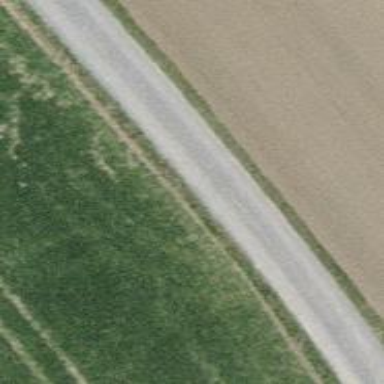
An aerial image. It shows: Compacted track with grade2 surface.